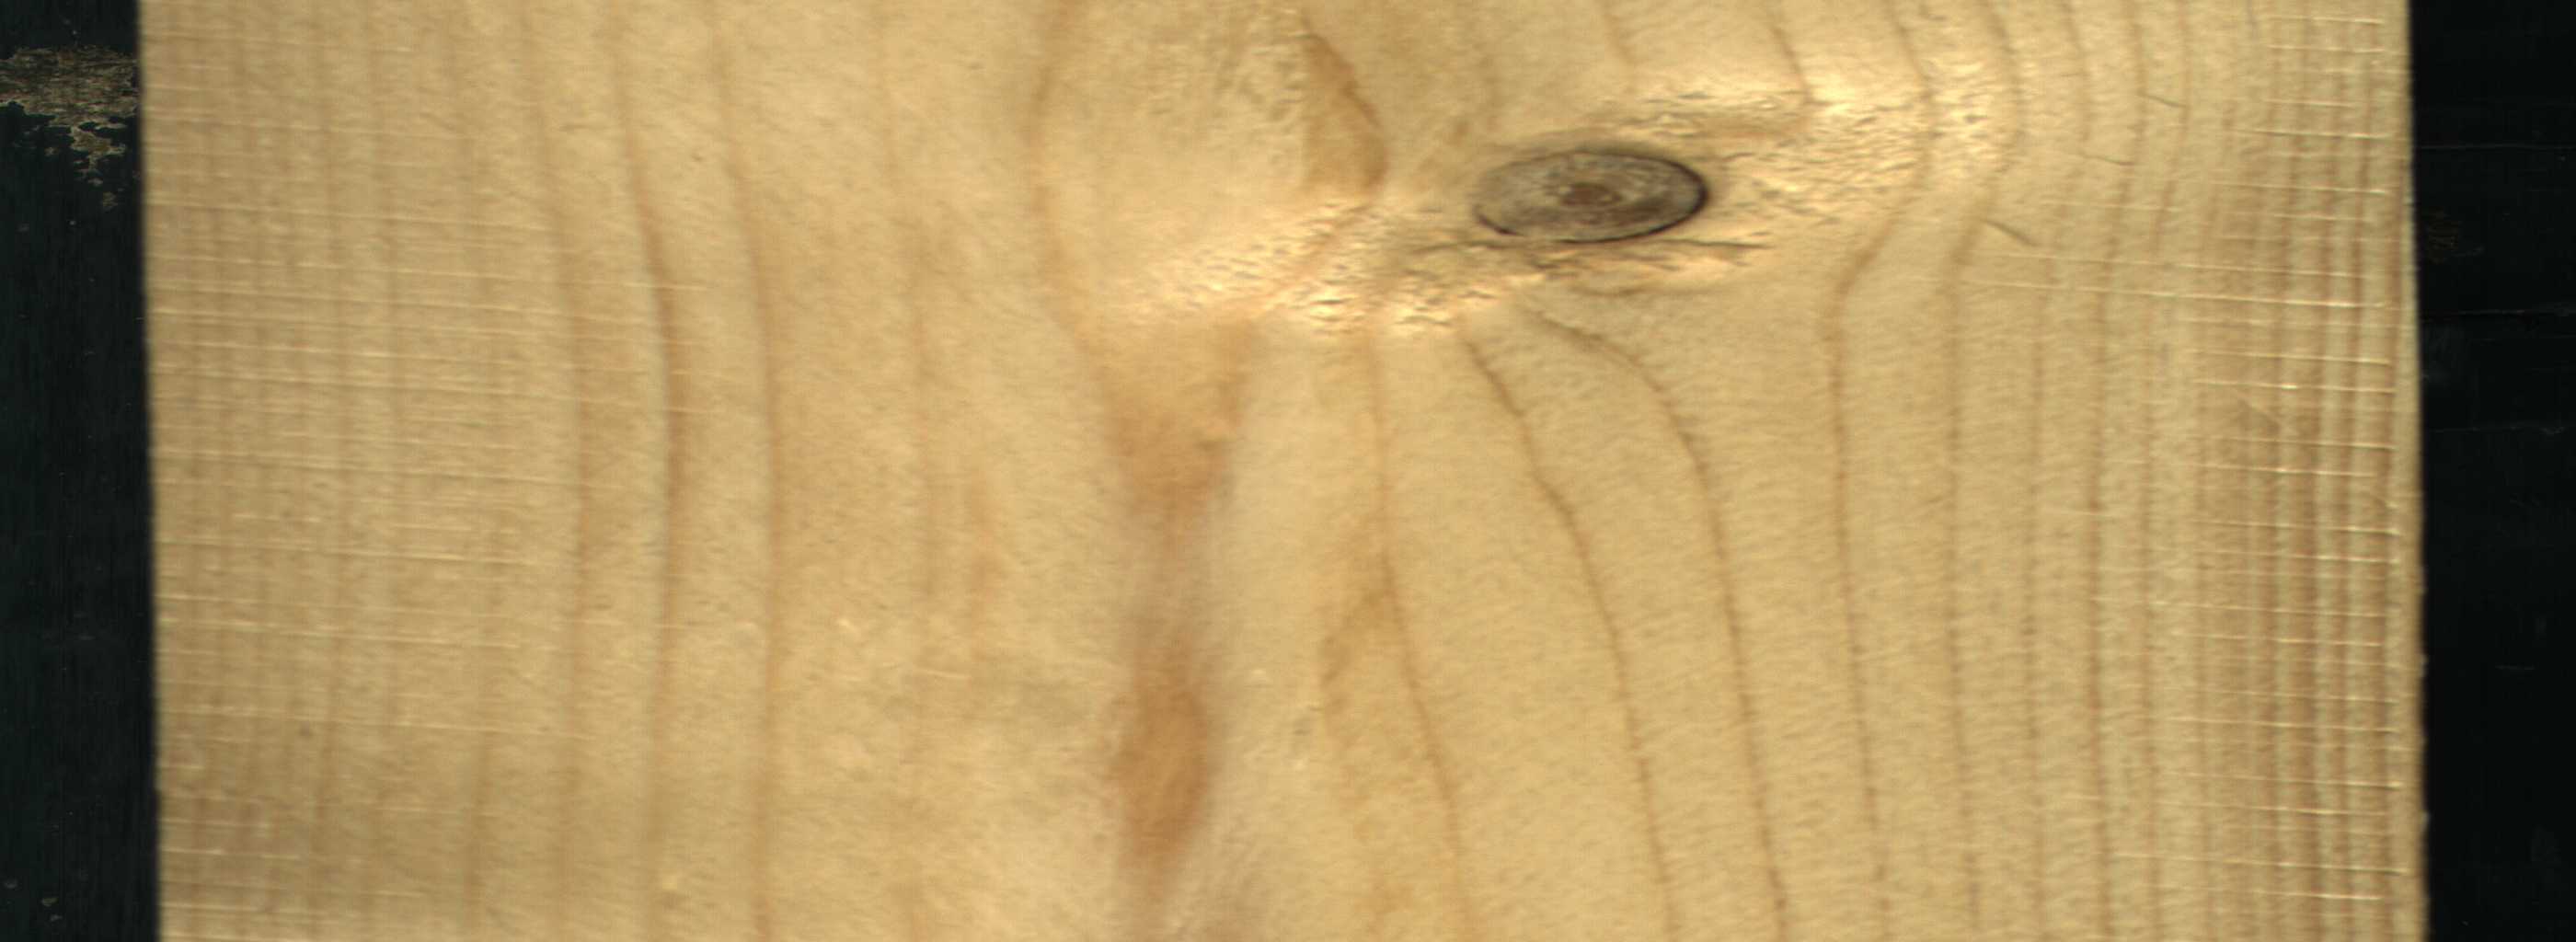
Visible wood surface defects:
Live_Knot